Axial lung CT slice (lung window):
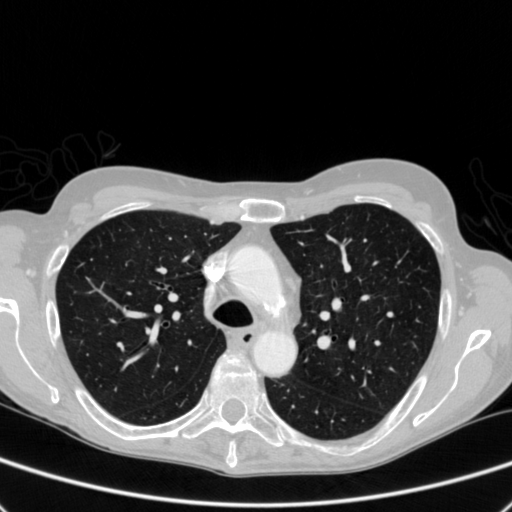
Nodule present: no